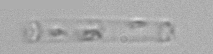
Label: Cerataulina_pelagica